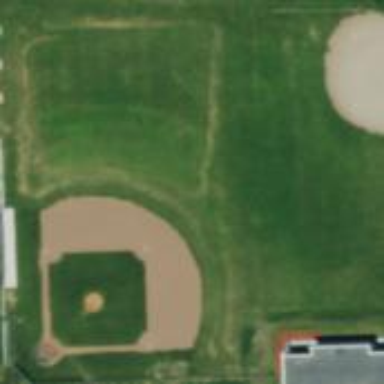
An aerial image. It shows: Baseball pitch for leisure land.